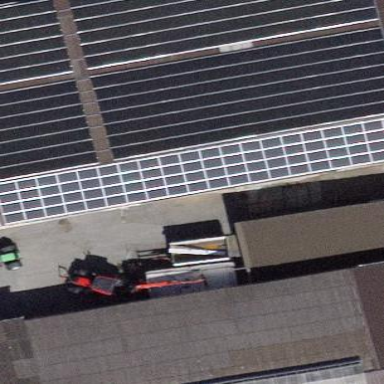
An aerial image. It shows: Solar power generator with photovoltaic panels.